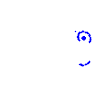
Particle: kaon